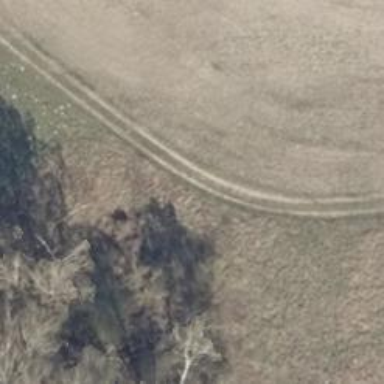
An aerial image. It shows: Grass track with grade 5 tracktype.